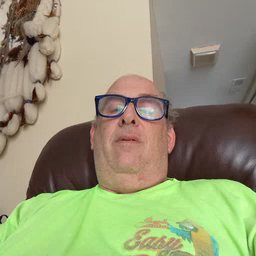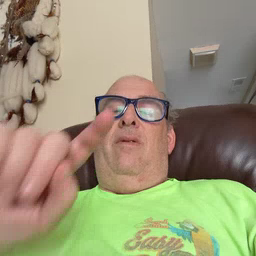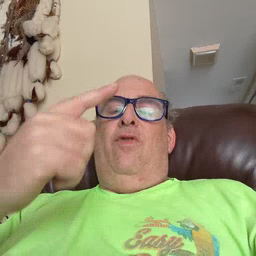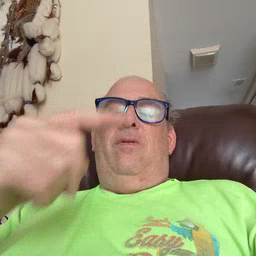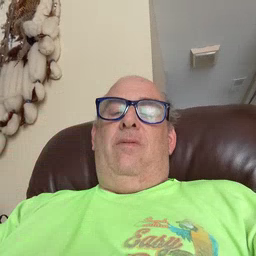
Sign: first